Question: I would like to get autocomplete suggestions of my custom css class when I'm using emmet in HTML files
so when I type 'div.[suggestions with my CSS classes]' like when the suggestions I get when inside of class attribute '<div class=" ">'
like in here but when using emmet

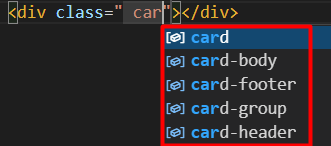
Answer: I've found a quriky solution to it, but not as elegent
1. Download IntelliSense for CSS class names in HTML
2. open vscode go to settings by ctrl + ,
3. go the JSON file from top right corner
4. add that line "html-css-class-completion.enableEmmetSupport": true,
It will be used in the following order
1. typing a tag (e.g div) followed by .
2. choosing the class
3. pressing ctrl + space again to get emmet abbreviation option
4. choosing the emmet snippet
voila!